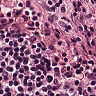
Metastatic tissue present: no